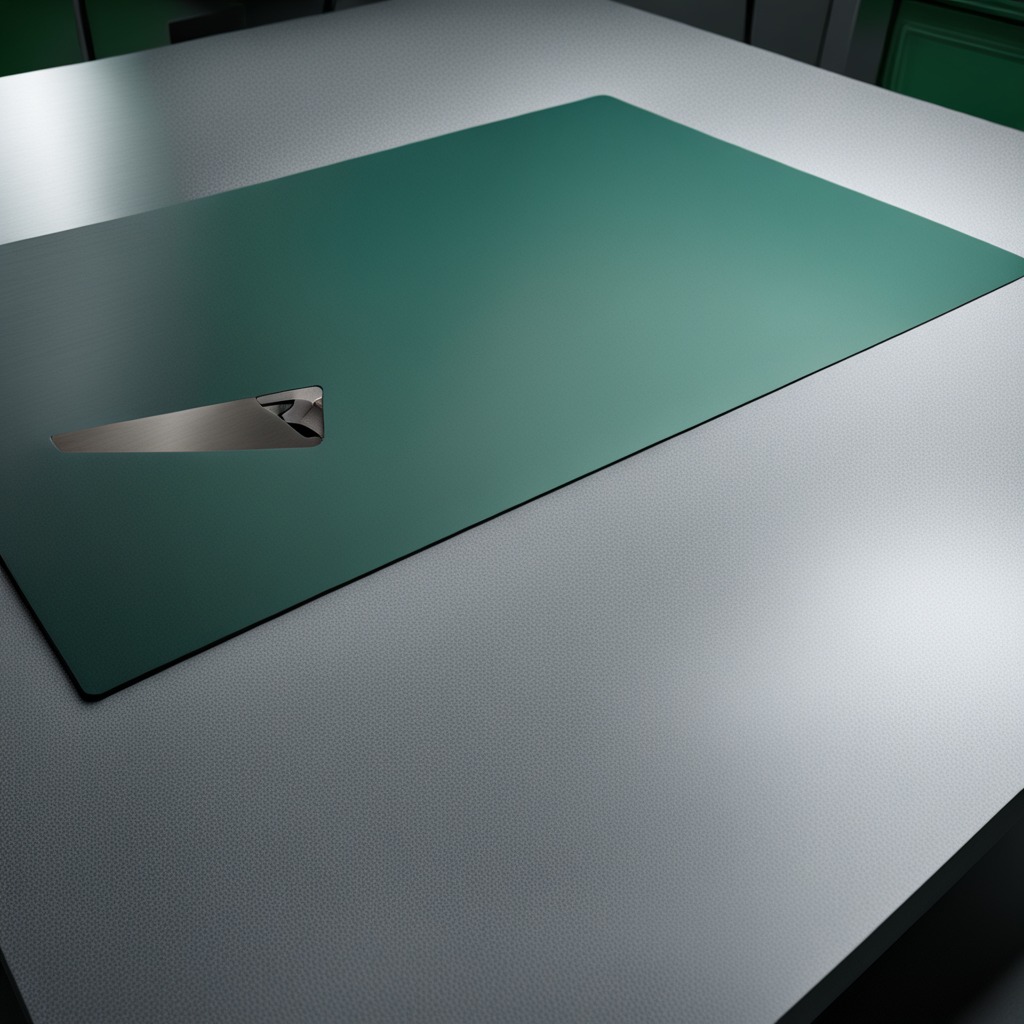
A metal saw is lying on the granite tabletop.